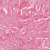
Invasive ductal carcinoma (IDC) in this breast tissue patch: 1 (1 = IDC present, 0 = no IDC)